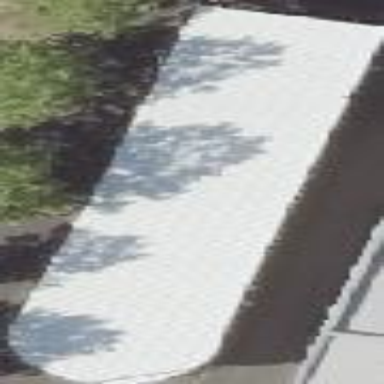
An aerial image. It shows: View of roof of building.